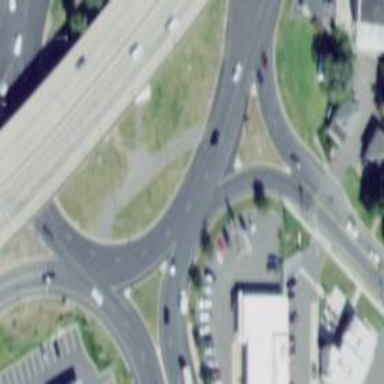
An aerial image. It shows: Circular junction on trunk highway.